Field crop: maize
Growth stage: 2
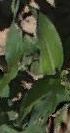
Species: maize